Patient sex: M
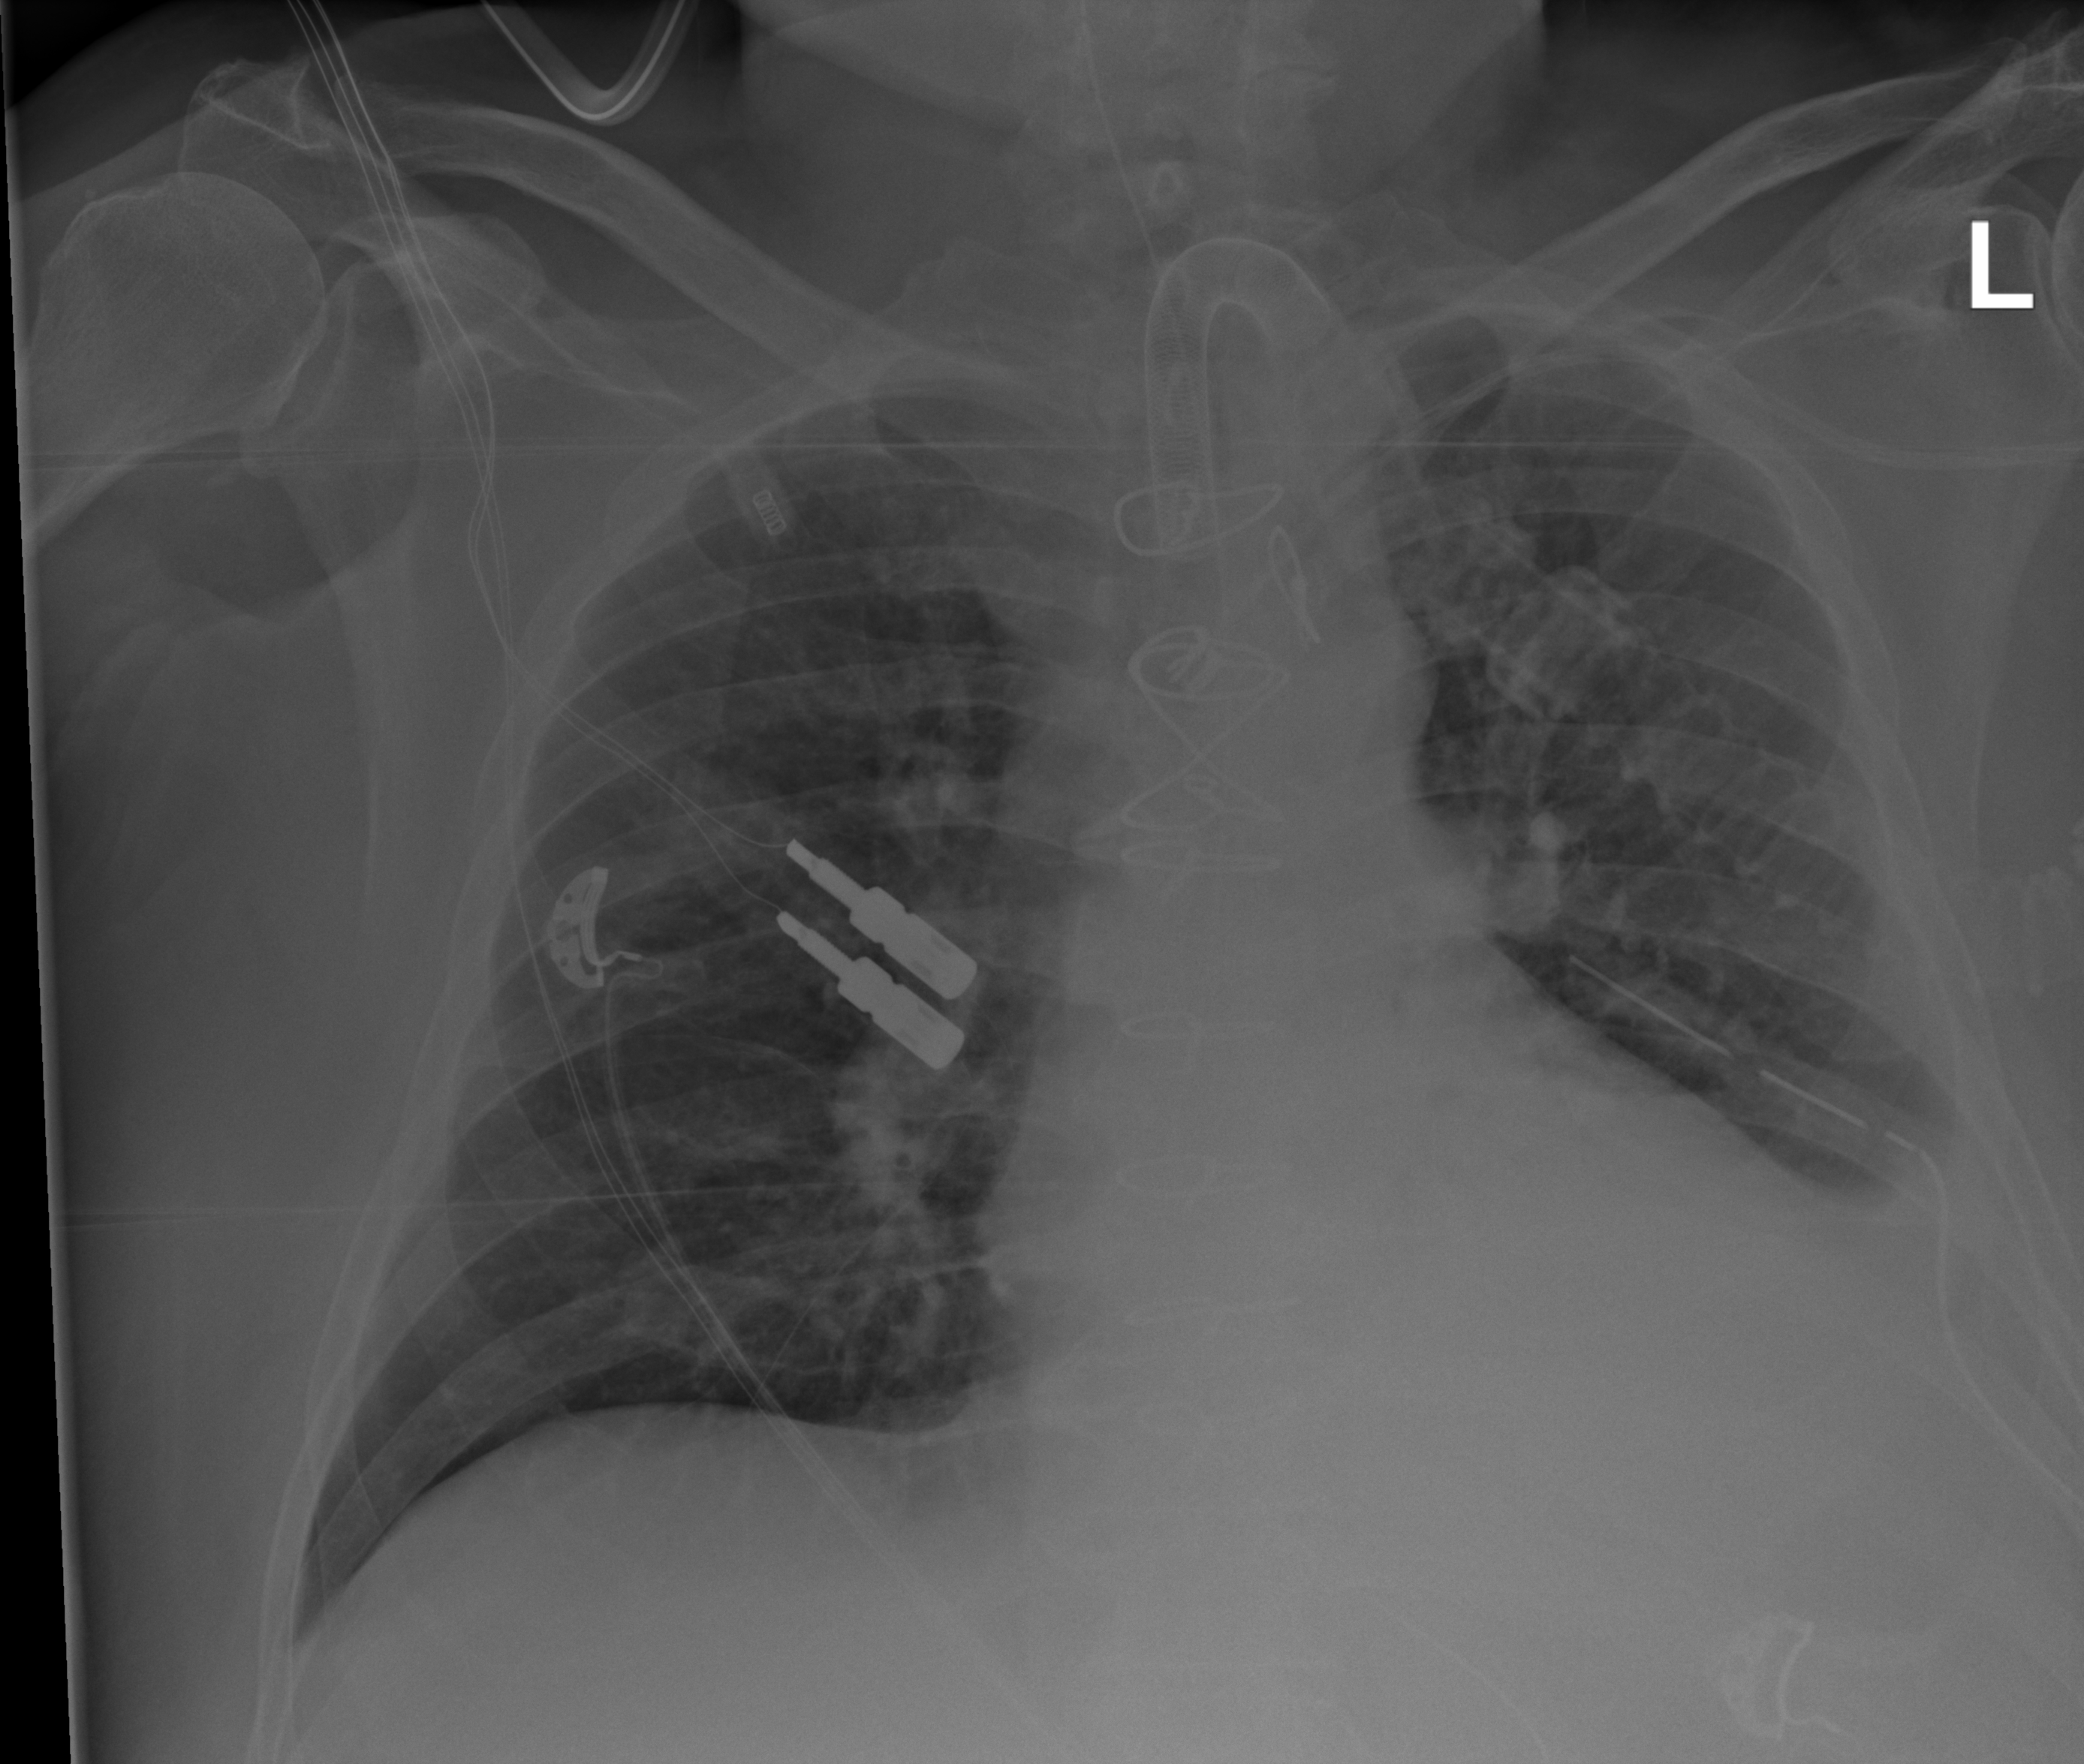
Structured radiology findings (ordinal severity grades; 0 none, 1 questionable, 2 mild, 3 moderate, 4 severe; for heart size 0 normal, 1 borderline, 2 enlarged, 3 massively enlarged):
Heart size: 1
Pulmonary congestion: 2
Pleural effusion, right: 2
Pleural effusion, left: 2
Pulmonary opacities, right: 0
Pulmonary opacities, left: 0
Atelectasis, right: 0
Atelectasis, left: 0